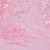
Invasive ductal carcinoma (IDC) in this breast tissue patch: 0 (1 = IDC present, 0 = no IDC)